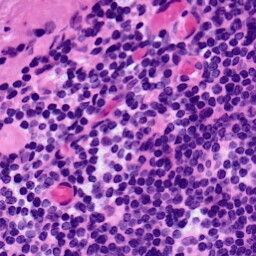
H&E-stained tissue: LymphNode